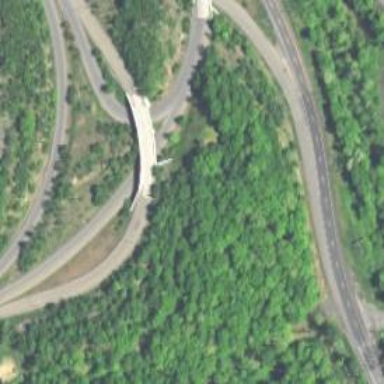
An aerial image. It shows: Trunk link highway.